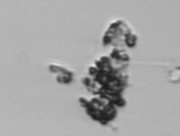
Label: detritus